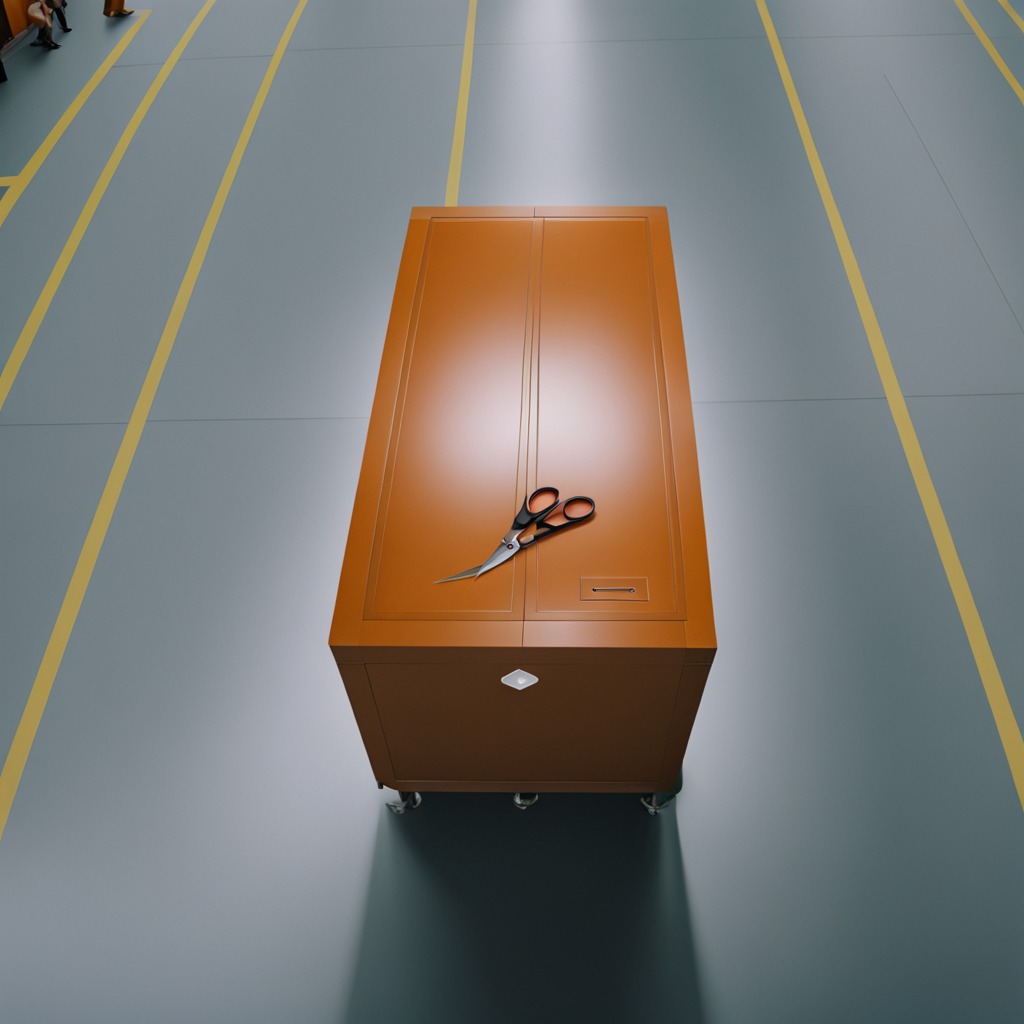
A scissor lying on a toolbox surface in an airplane hangar workshop 8K.